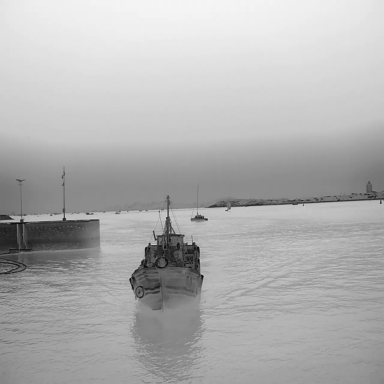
There are three sailboats in the infrared image.